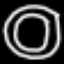
Label: donut